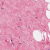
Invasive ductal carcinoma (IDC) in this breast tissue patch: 0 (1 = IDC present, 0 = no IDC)